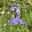
Label: 2